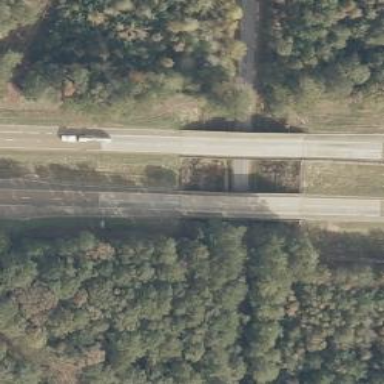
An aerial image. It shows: Viaduct bridge on motorway.